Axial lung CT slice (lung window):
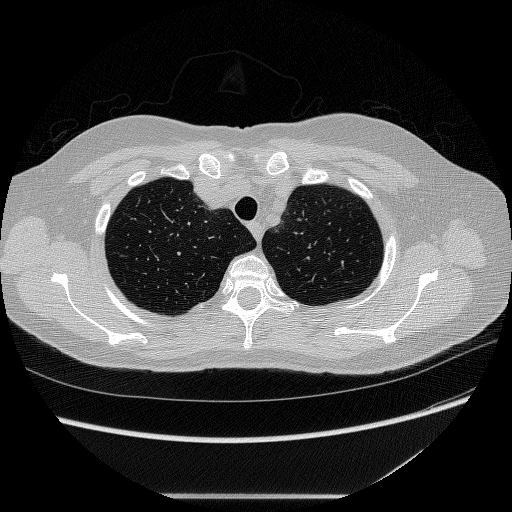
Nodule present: no